Question: At each time, any colored ball can be exchanged with the white ball. How many such exchanges are needed at least to make all the red balls arranged in front of the blue balls and blue balls in front of the yellow balls (white ball positions are arbitrary)?
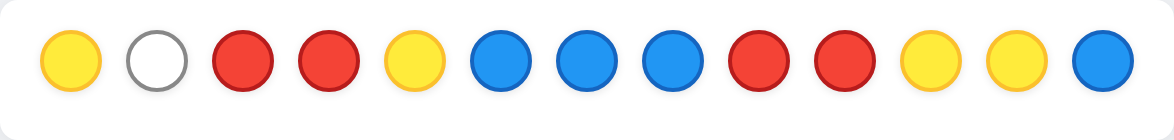
Answer: 5